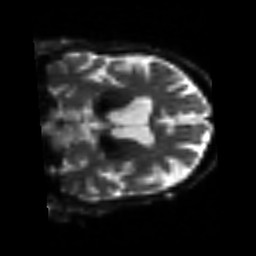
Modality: sbref
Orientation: coronal
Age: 75
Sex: male
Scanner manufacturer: siemens
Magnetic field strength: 3 T
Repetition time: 3.2 s
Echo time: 0.081 s